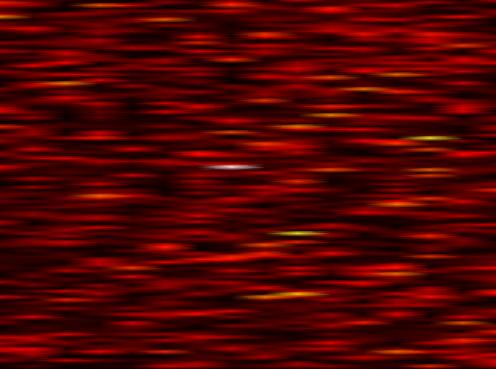
Label: OFDM